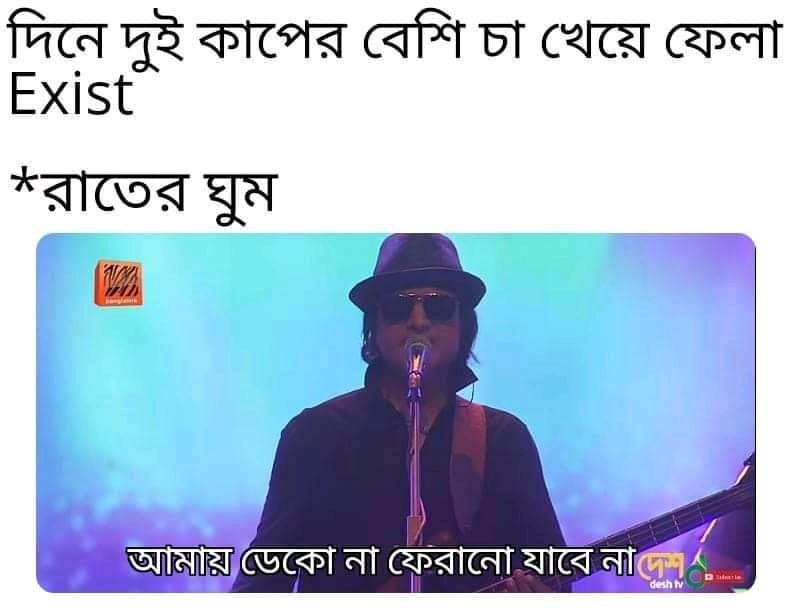
Caption: দিনে দুই কাপের বেশি চা খেয়ে ফেলা Exist   *রাতের ঘুম     আমায় ডেকো না ফেরানো যাবে না
Label: non-hate